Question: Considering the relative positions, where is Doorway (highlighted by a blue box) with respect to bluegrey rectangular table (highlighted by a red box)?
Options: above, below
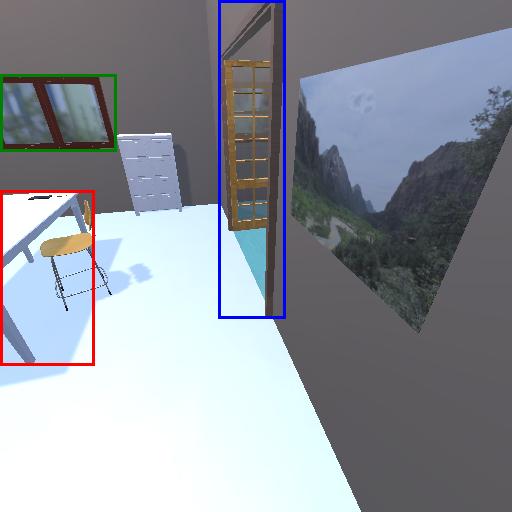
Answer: above